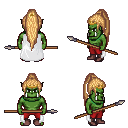
a pixel art fantasy rpg character, male body template, orc, green skin, white cape, red pants, light blonde extra-long topknot hairstyle, gold tiara, maroon shoes, spear, four views (front, back, left, right), 2x2 character sprite sheet, small pixel art, hard edges, no anti-aliasing